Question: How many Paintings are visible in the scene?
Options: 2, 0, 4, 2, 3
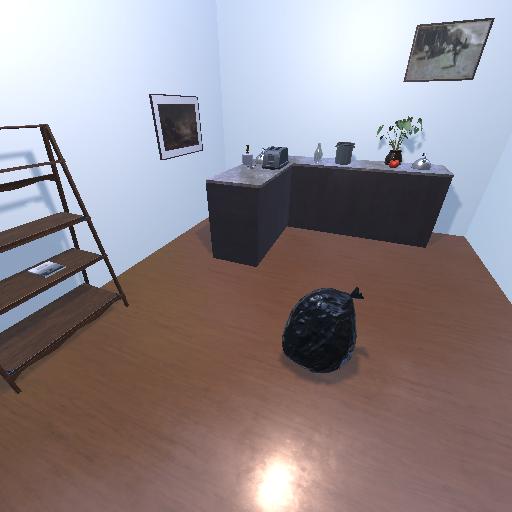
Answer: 2